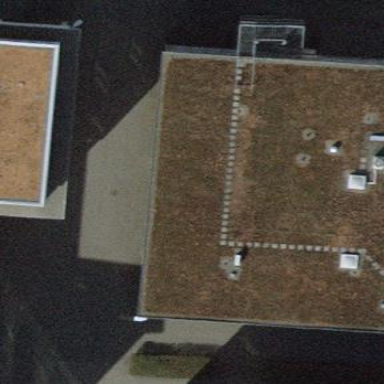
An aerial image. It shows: Office building.